Interaction volume radius: 10 \u00c5
Interaction volume height: 20 \u00c5
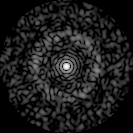
Disorder parameter: 0.8265